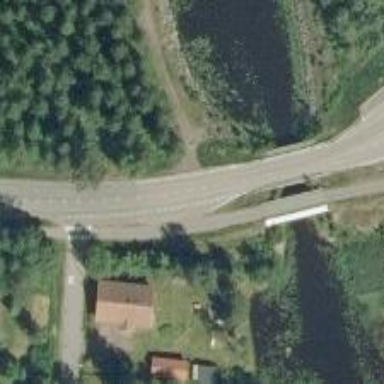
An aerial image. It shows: Asphalt cycleway.